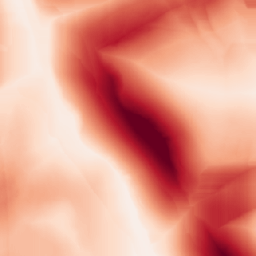
Category: morphological
Decomposition family: morphological_square
Decomposition parameters: operation: gradient
size: 50
Upsampling method: area
Upsampling parameters: scale: 4
Upsampling scale: 4